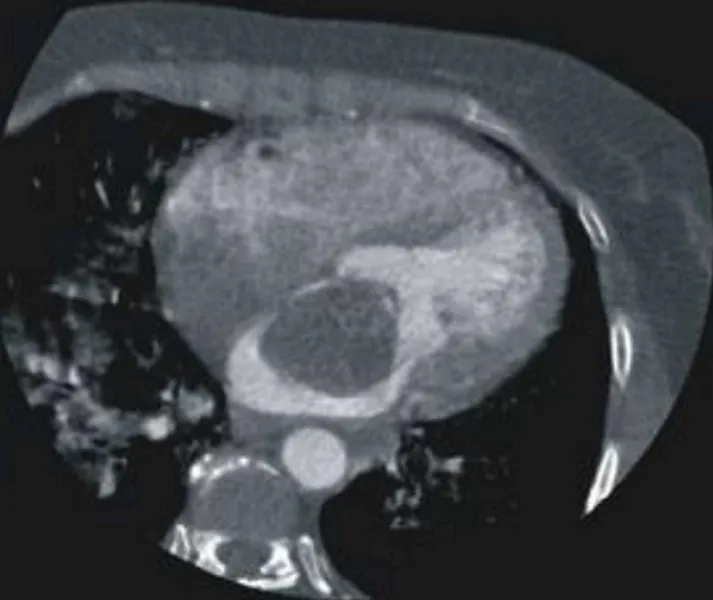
chest computed tomography (CT) scan; a left atrial mass is seen with an attachment to the interatrial septum.
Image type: radiology (ct)